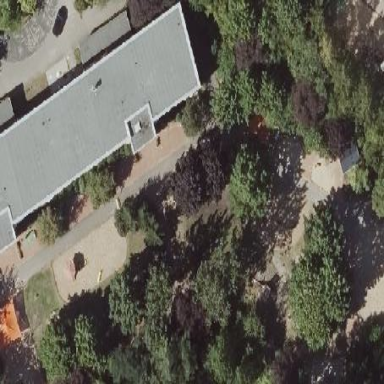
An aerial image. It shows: Kindergarten.